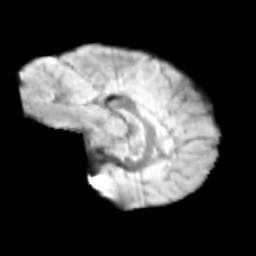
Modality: T2w
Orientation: sagittal
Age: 9
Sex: male
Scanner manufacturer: siemens
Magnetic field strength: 3 T
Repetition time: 3.8 s
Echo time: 0.07 s